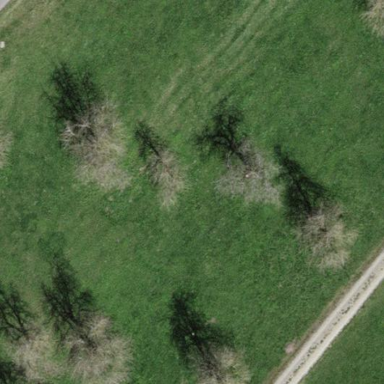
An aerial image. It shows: Orchard.